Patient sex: M
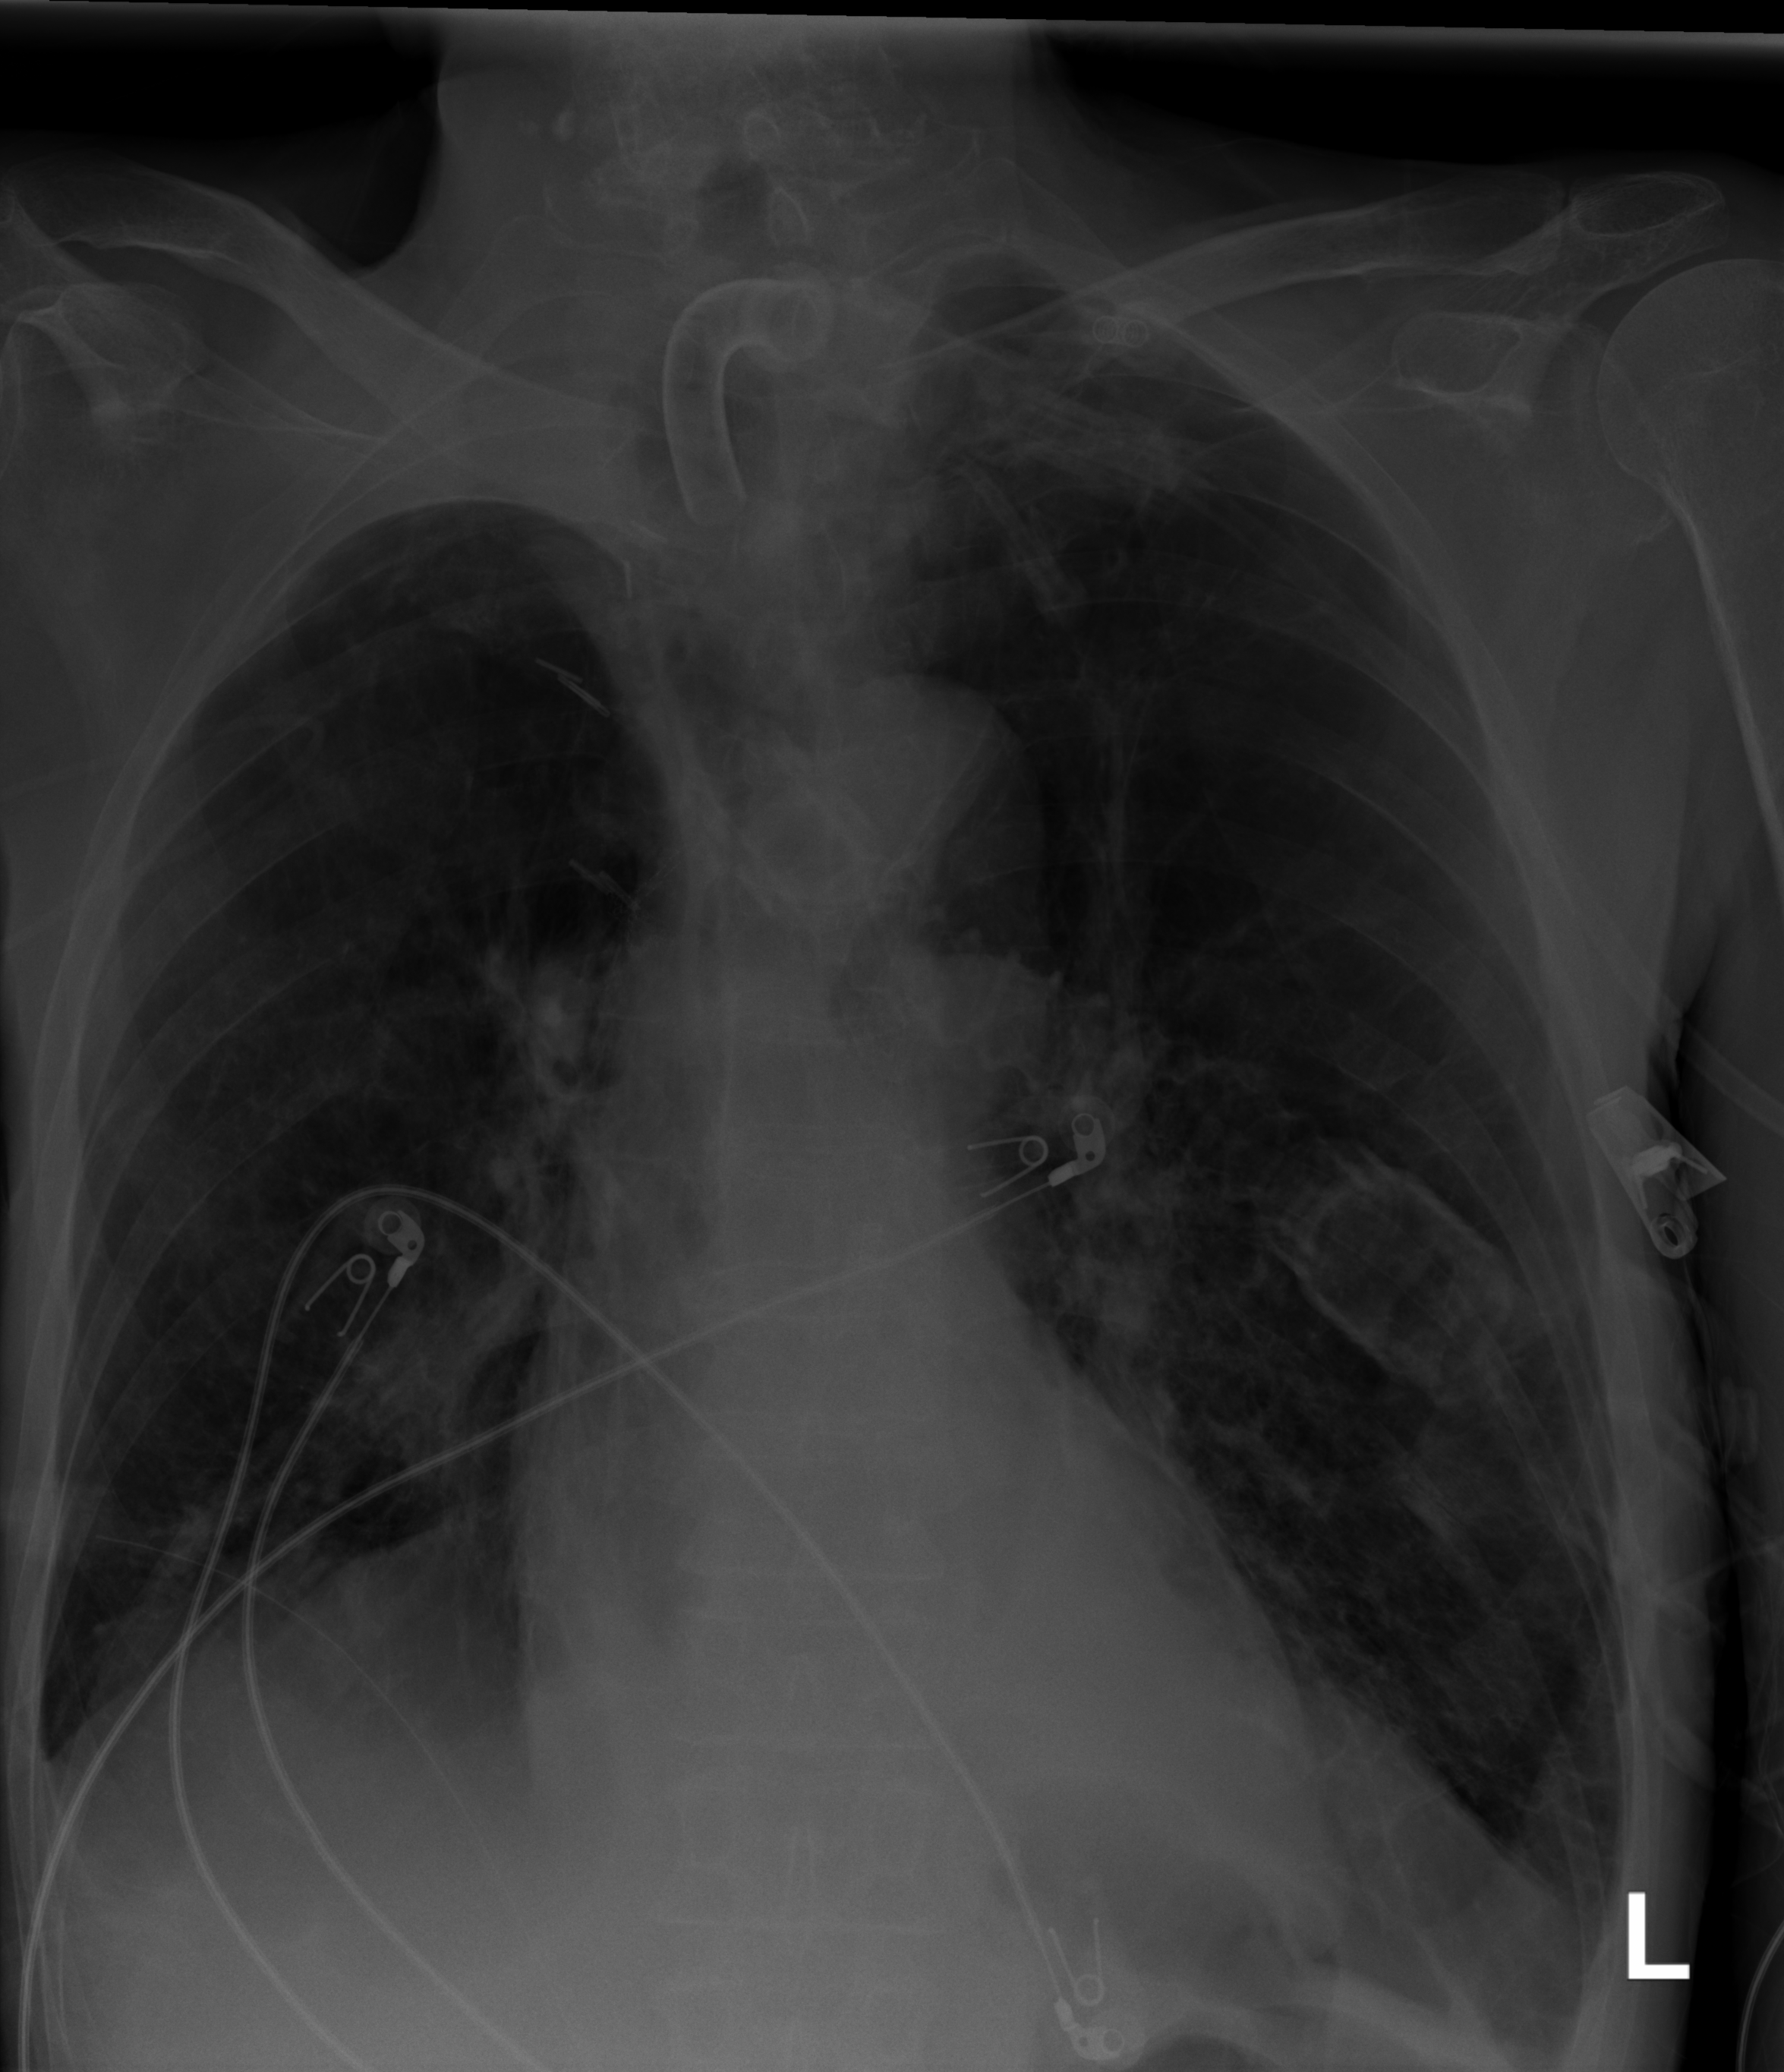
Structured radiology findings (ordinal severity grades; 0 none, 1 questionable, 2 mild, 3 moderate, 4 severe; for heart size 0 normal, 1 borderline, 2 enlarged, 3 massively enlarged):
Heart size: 0
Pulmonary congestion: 0
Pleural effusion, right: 0
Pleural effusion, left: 0
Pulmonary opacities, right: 0
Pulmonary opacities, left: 0
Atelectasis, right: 2
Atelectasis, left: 2